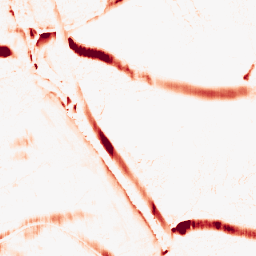
Category: morphological
Decomposition family: morphological_ellipse
Decomposition parameters: operation: opening
width: 20
height: 5
Upsampling method: bilinear
Upsampling parameters: scale: 4
Upsampling scale: 4